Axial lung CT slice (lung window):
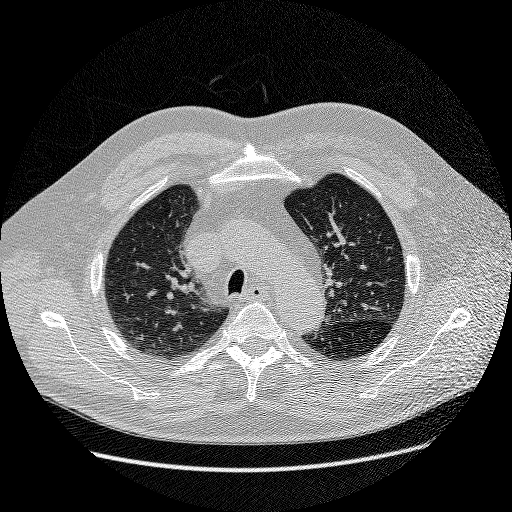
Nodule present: no